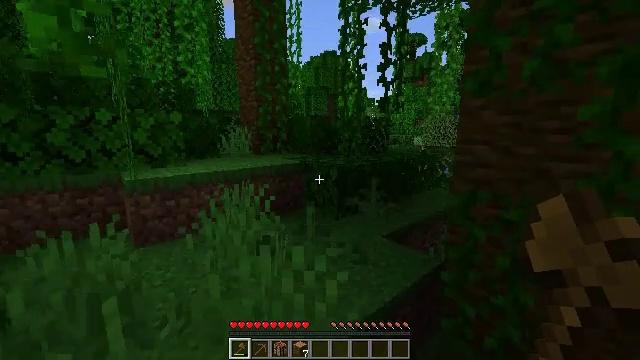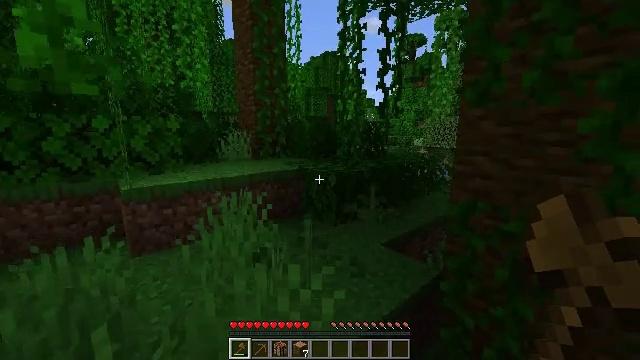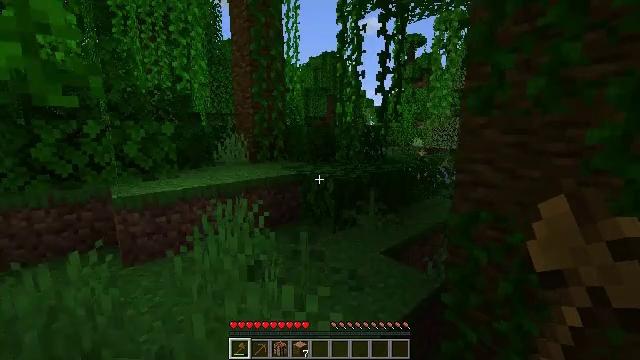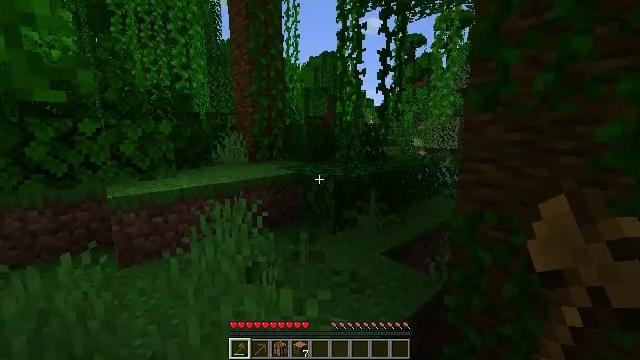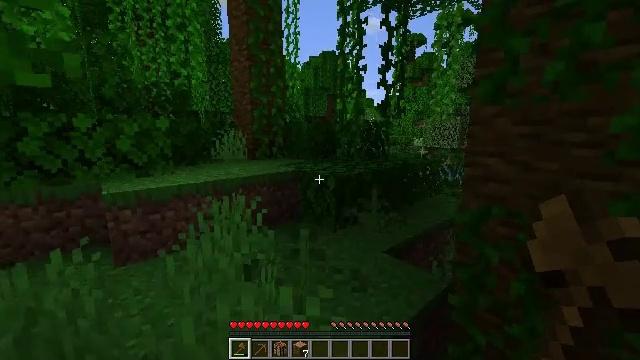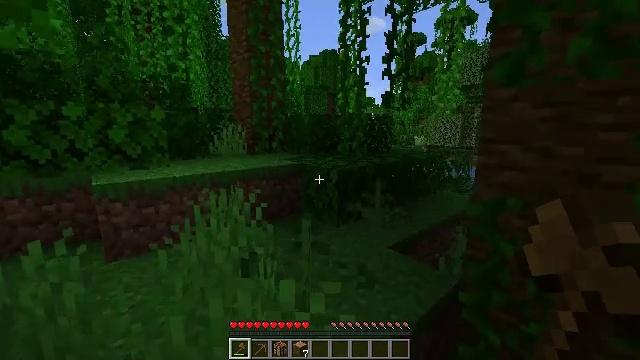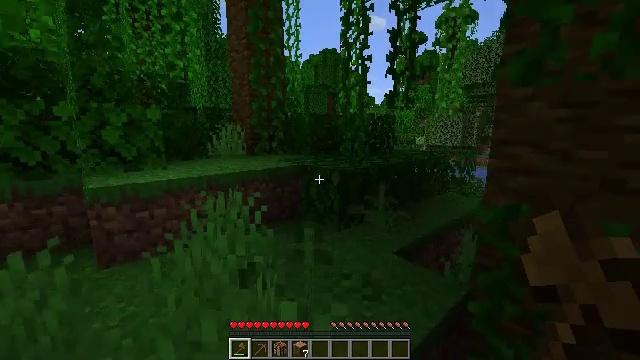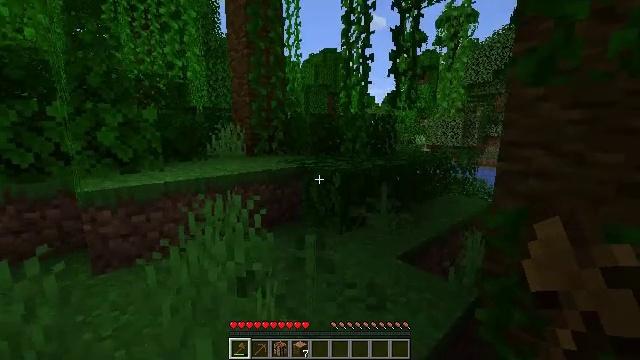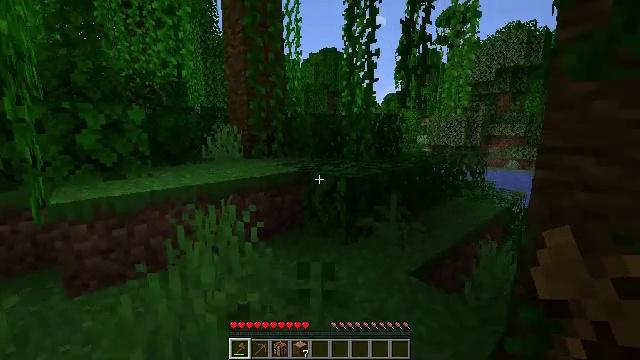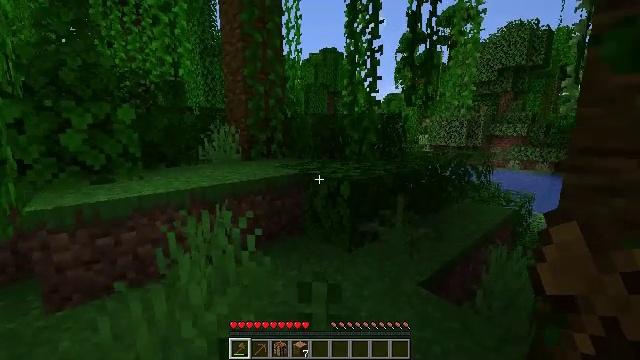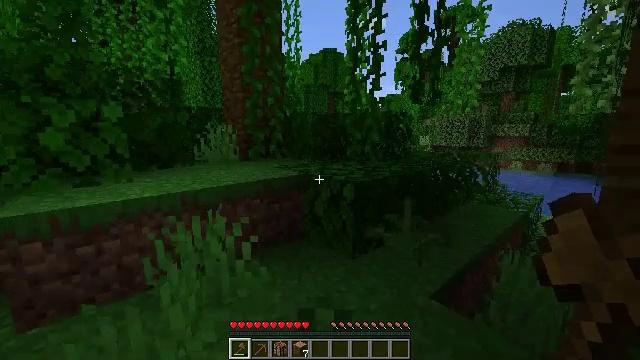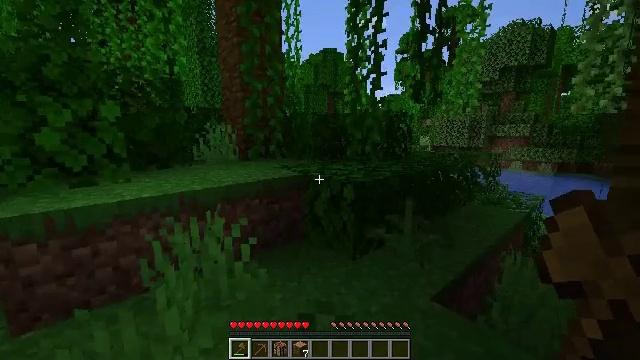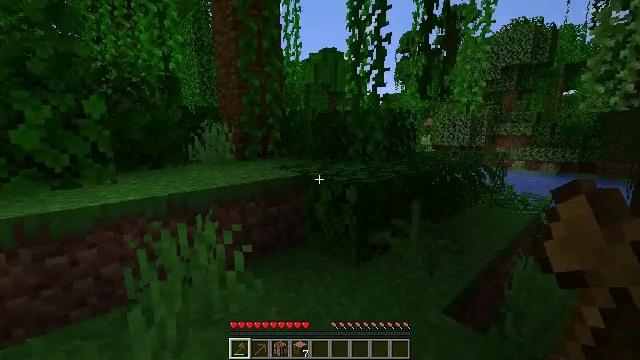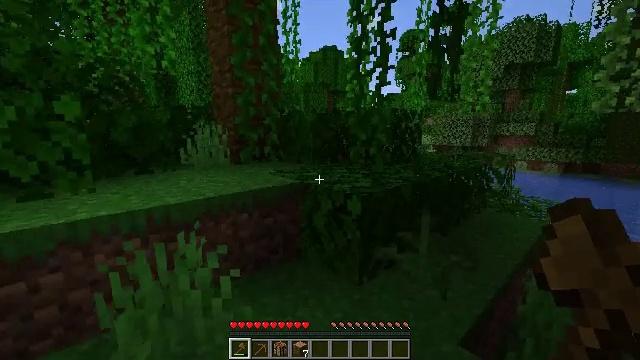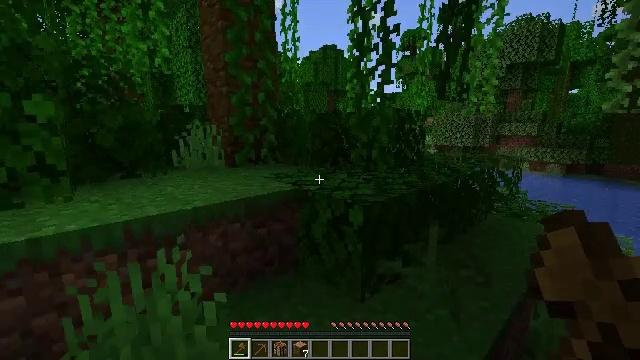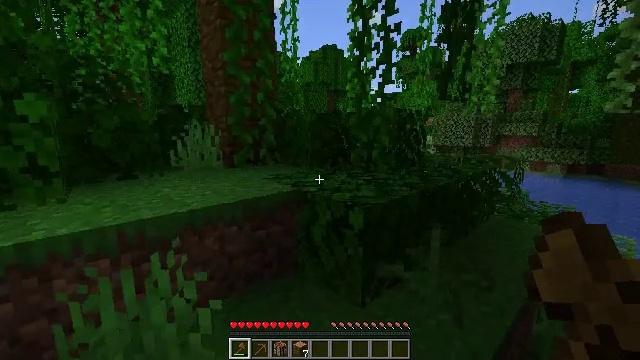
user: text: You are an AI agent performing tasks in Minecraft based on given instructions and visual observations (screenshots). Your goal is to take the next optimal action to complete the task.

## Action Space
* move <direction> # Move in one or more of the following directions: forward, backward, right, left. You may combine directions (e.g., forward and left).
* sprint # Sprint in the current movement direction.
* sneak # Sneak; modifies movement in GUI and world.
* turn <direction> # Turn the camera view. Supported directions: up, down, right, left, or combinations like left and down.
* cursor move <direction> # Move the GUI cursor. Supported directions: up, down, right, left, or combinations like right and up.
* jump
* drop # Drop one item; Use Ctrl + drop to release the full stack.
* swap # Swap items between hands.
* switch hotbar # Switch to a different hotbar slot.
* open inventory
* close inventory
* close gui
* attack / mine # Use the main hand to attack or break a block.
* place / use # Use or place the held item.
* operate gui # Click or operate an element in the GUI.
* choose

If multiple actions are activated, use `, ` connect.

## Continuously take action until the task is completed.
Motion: motion action
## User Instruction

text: Gather grass on the ground.
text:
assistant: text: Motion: move forward and move left
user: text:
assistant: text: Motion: move forward and move left
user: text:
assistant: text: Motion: move forward and move left
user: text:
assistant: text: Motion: move forward and move left
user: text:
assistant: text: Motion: move forward and move left
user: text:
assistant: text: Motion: move forward
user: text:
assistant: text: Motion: move forward
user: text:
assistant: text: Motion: move forward
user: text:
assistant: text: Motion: move forward
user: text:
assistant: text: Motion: move forward
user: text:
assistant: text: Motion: move forward
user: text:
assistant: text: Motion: move forward
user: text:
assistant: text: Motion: move forward
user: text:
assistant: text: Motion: move forward
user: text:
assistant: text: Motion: move forward
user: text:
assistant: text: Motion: move forward, turn right
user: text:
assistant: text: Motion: move forward and move left, turn right
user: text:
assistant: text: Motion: move forward and move left, turn right
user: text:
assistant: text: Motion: move forward and move left, turn right
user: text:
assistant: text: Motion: move forward and move left, turn right
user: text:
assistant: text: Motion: move forward
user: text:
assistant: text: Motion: move forward
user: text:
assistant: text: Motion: move forward
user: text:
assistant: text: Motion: move forward
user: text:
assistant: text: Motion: move forward
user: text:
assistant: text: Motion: move forward and move left, jump
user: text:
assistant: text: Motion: move forward and move left, turn right, jump
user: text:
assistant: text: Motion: move forward and move left, turn right, jump
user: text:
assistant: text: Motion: move forward and move left
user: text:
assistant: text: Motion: move forward and move left